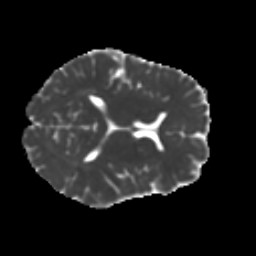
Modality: MD
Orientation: axial
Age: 23
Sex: female
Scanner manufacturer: ge
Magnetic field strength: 3 T
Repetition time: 7.8 s
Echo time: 0.0606 s